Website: home-depot
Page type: account-dashboard
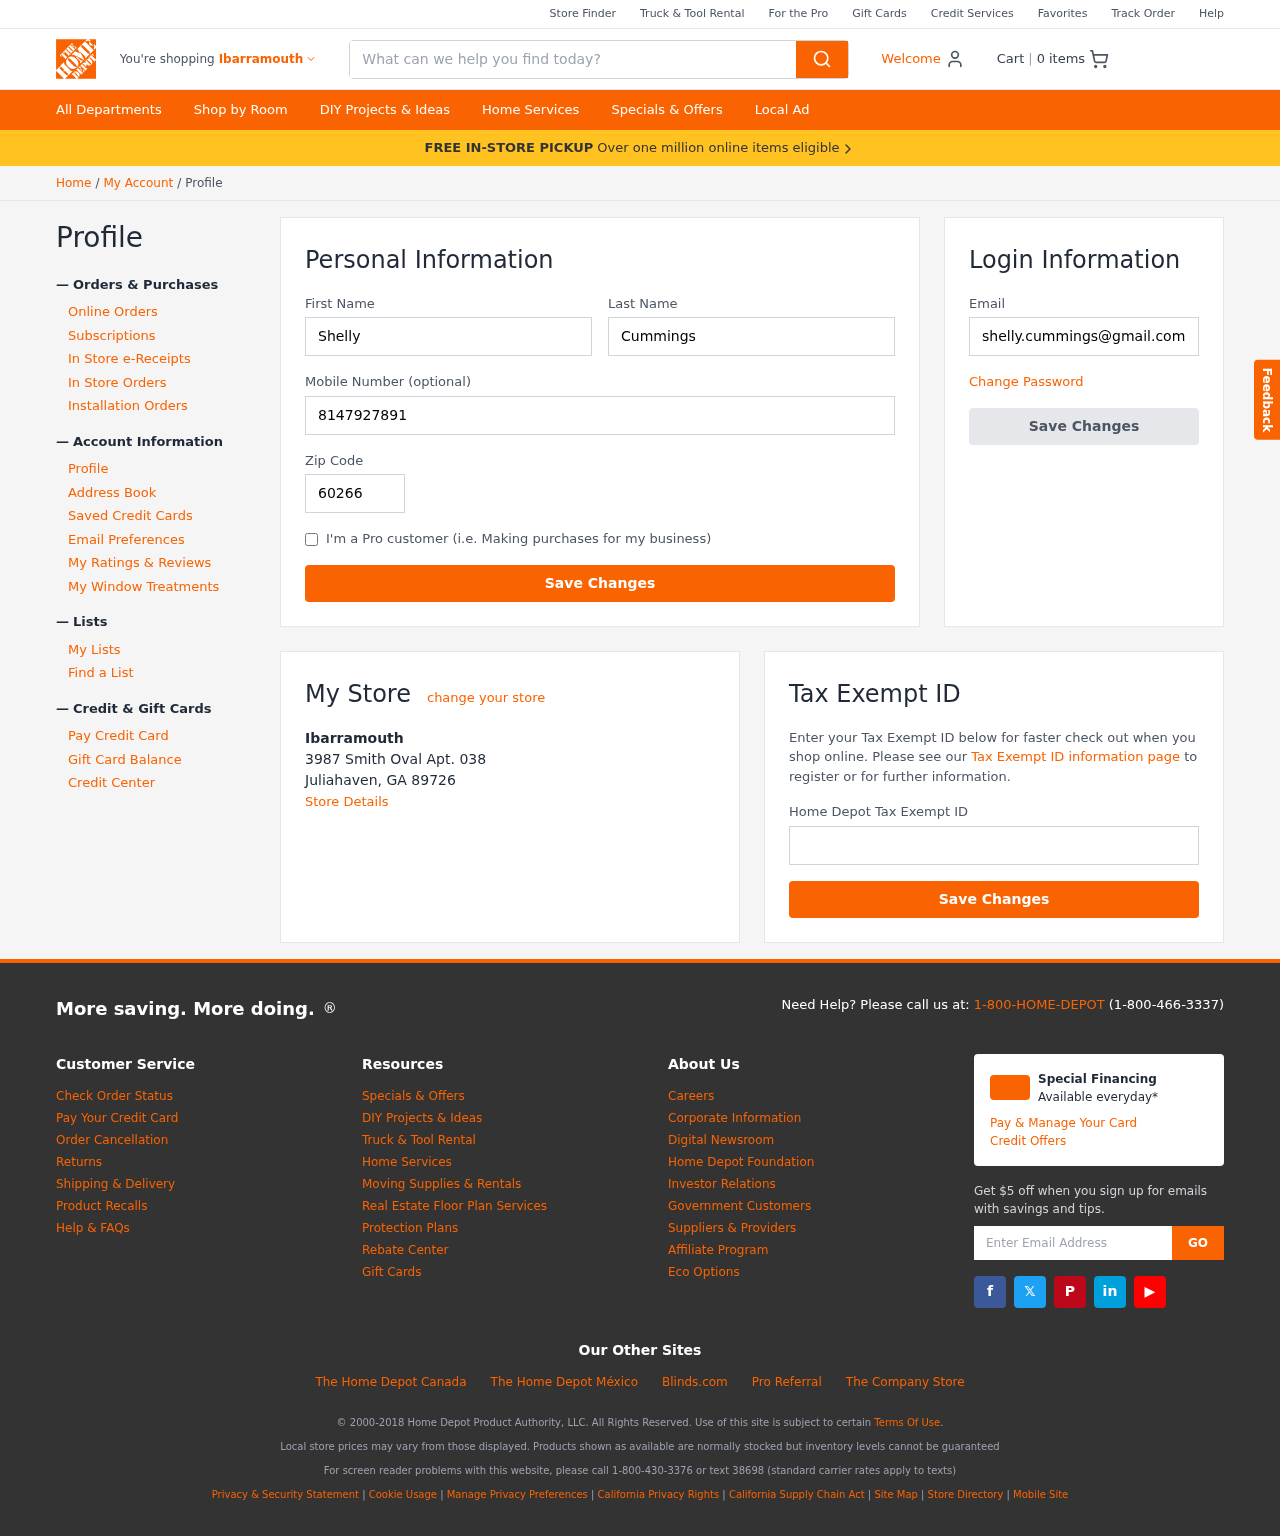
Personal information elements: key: PII_CITY
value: Ibarramouth
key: PII_EMAIL
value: shelly.cummings@gmail.com
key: PII_FIRSTNAME
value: Shelly
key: PII_LASTNAME
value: Cummings
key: PII_LOCATION1_CITY_STATE_ZIP
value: Juliahaven, GA 89726
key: PII_LOCATION1_NAME
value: Ibarramouth
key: PII_LOCATION1_STREET
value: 3987 Smith Oval Apt. 038
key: PII_PHONE
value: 8147927891
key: PII_POSTCODE
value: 60266
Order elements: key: ORDER_NUM_ITEMS
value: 0
Search elements: key: HEADER_SEARCH
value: What can we help you find today?